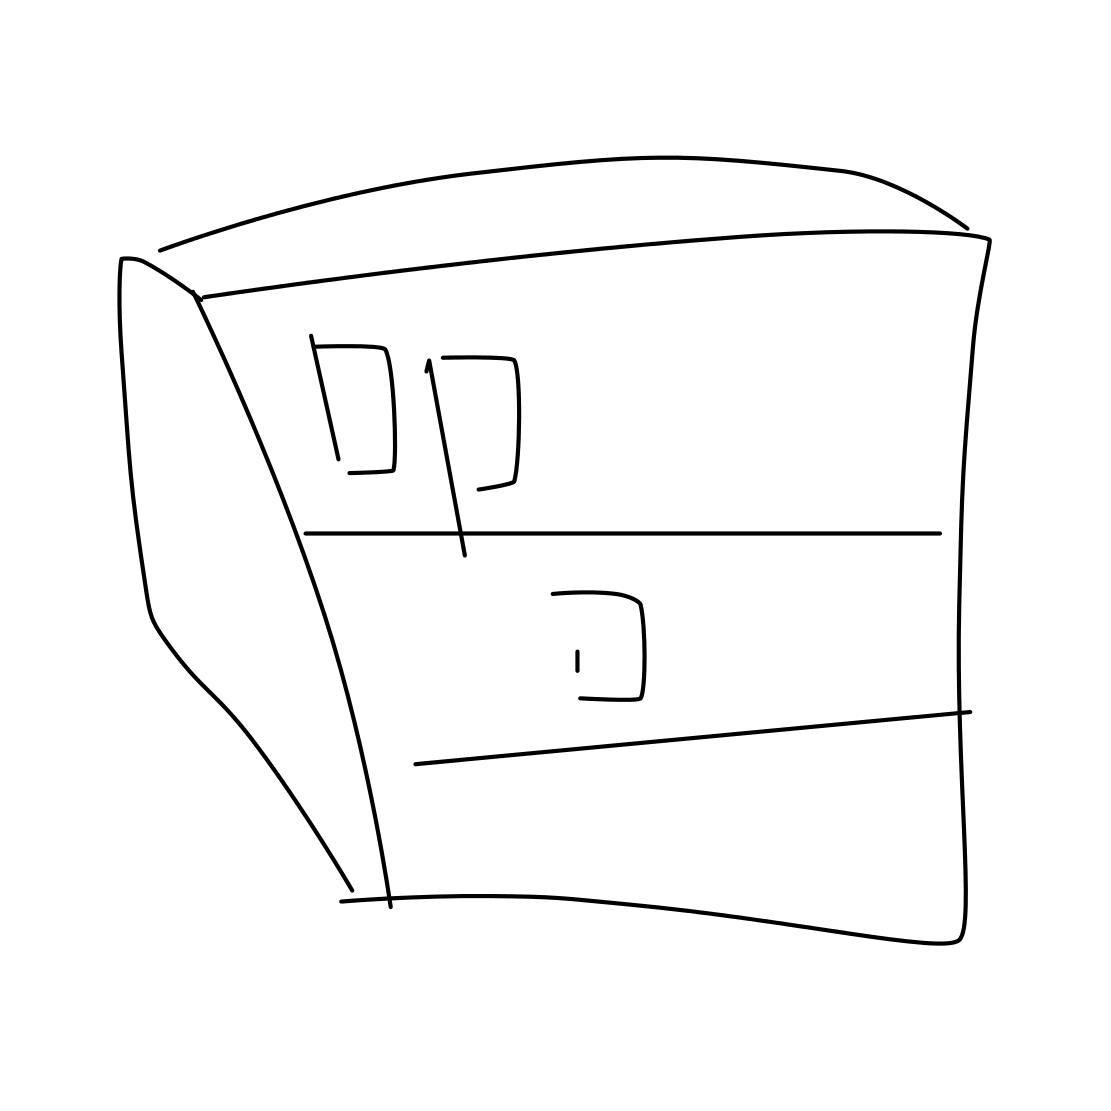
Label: bookshelf